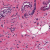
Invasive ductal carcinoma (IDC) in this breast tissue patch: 1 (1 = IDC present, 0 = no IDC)